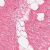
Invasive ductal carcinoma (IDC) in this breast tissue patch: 0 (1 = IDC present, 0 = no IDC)